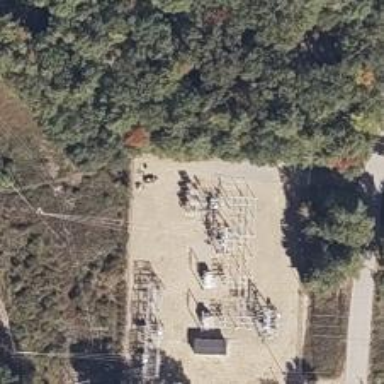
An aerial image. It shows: Switch used for power control.